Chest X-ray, PA view. Patient: 72 years old, sex M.
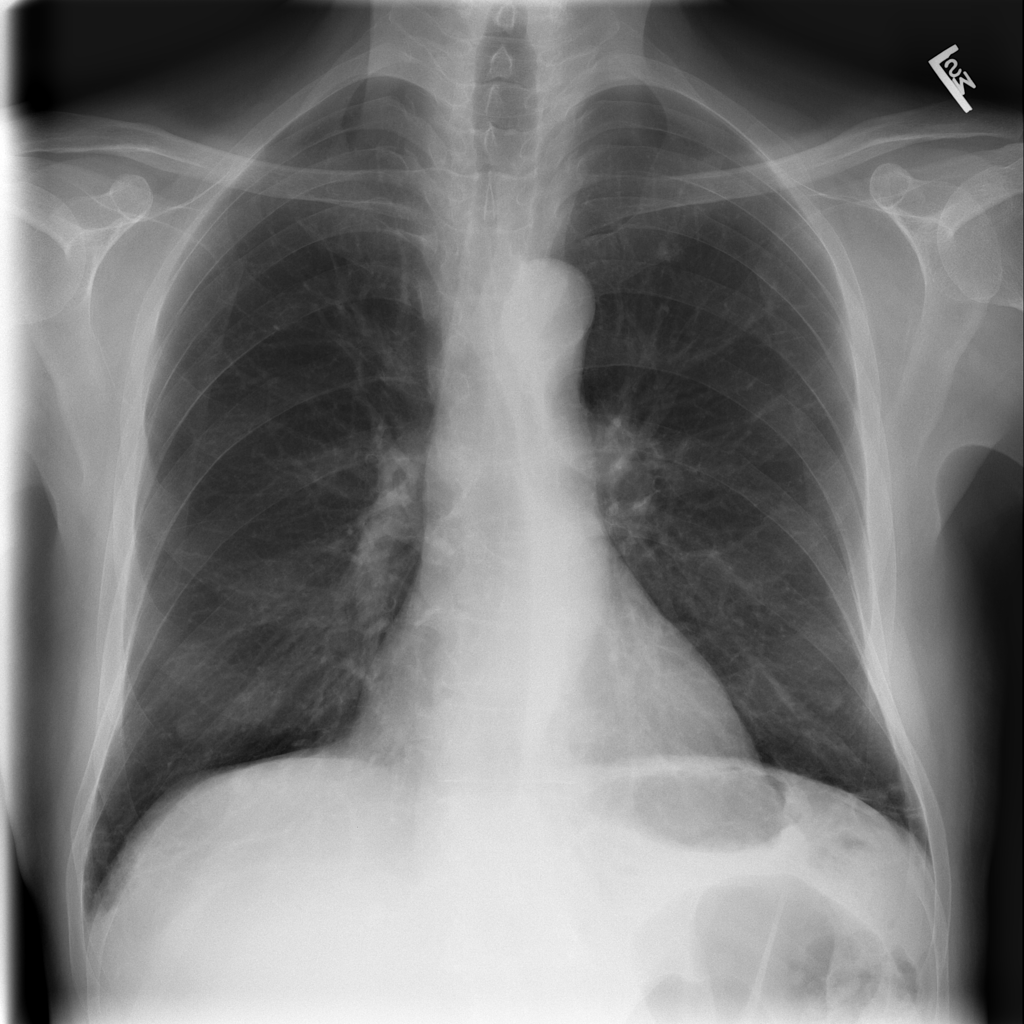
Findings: No Finding